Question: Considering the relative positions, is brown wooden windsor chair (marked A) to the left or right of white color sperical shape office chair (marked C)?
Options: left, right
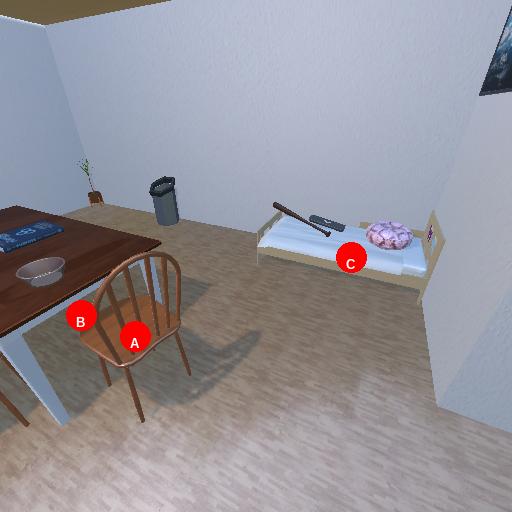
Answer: left